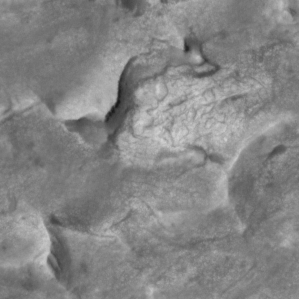
Label: non_frost